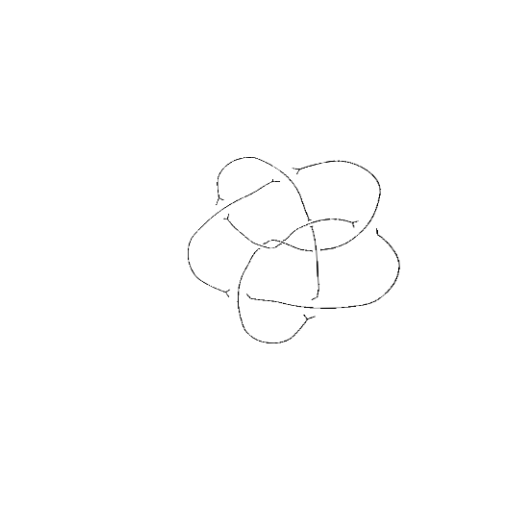
Crossing number: 9